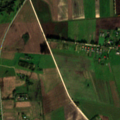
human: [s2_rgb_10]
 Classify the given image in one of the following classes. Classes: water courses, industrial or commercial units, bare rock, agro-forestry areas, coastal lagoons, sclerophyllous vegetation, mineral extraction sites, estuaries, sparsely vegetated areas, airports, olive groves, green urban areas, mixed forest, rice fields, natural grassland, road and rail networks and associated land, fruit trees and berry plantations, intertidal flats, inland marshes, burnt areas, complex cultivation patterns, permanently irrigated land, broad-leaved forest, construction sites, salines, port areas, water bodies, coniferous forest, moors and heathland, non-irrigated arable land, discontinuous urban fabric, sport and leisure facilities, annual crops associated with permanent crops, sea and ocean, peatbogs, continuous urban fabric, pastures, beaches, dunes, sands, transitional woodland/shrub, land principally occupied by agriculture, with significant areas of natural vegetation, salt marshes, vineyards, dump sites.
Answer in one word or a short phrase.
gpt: non-irrigated arable land, complex cultivation patterns